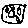
Label: moon